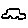
Label: car